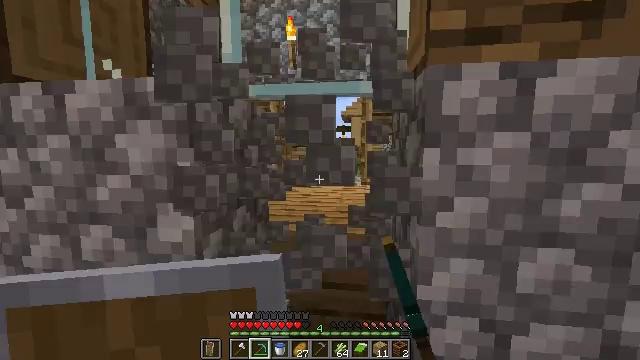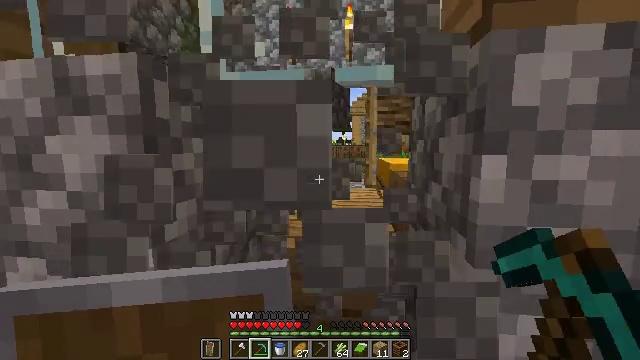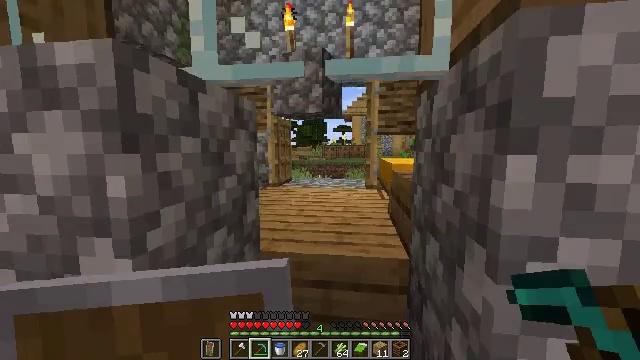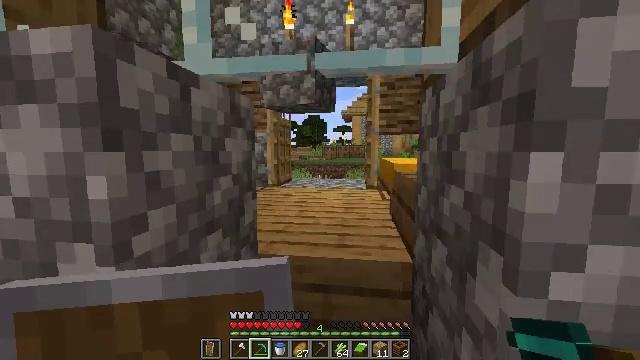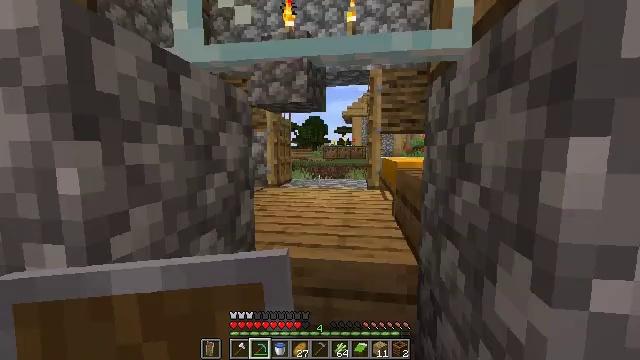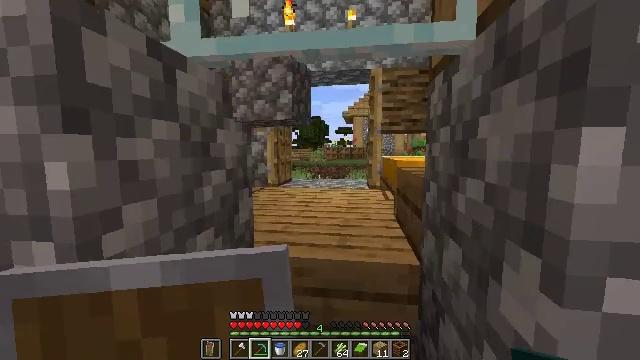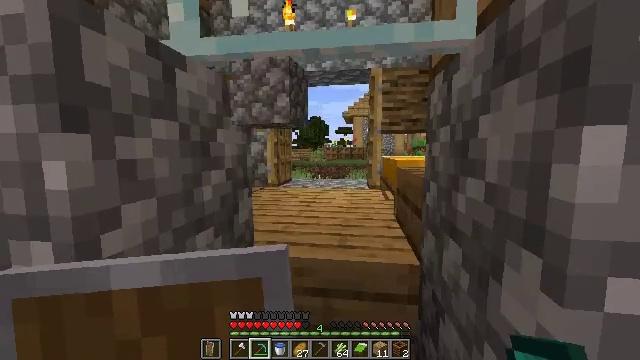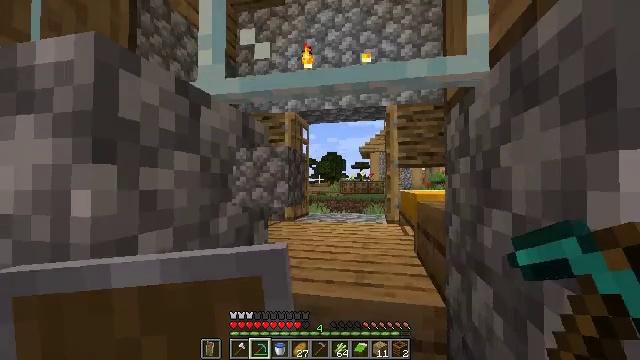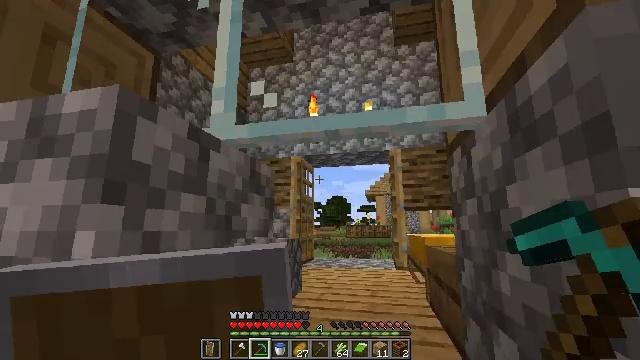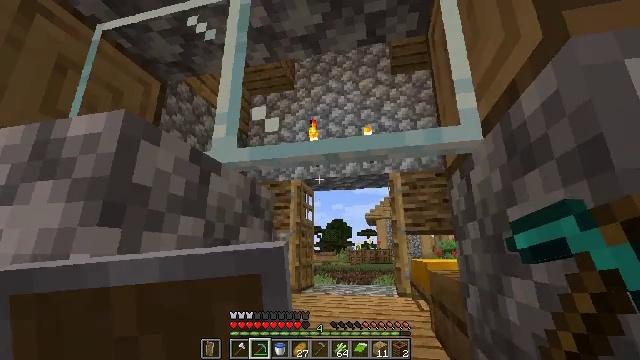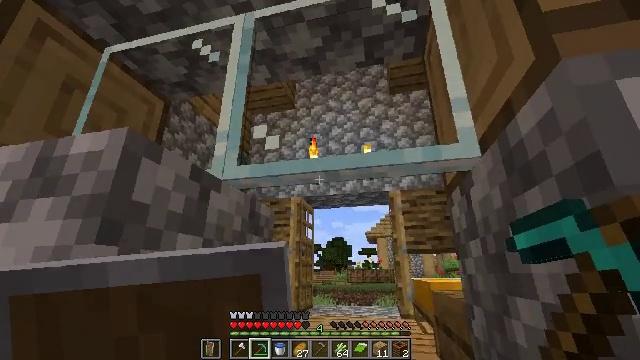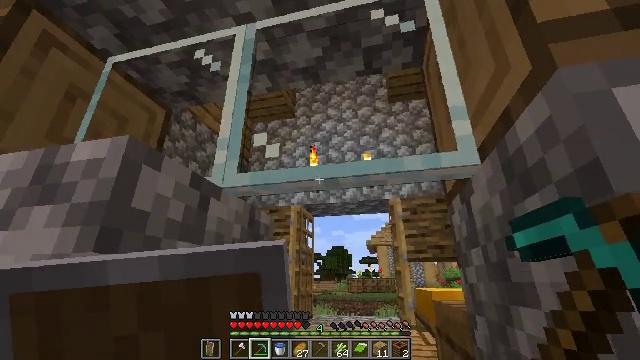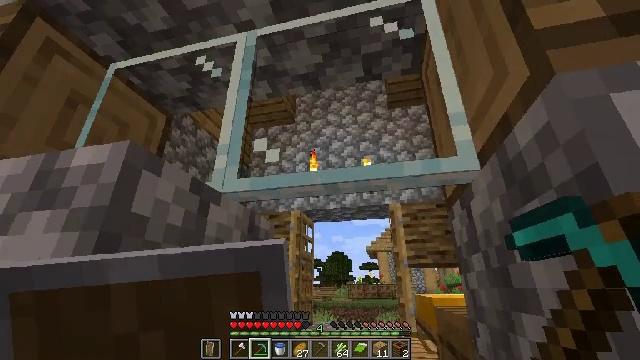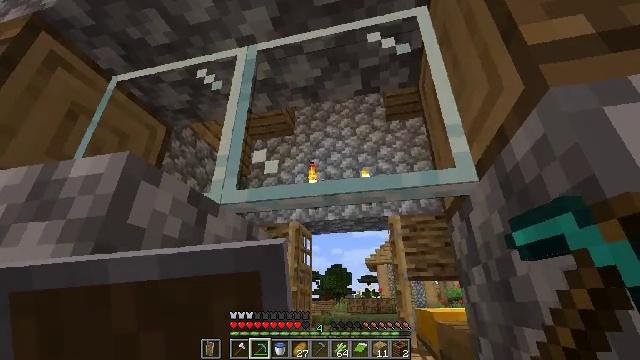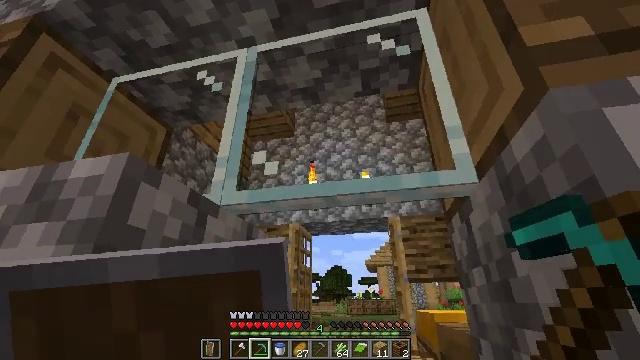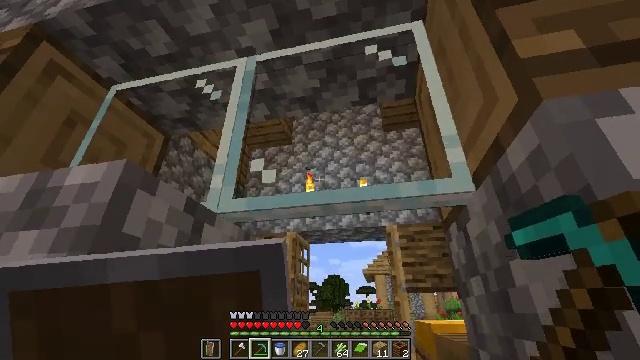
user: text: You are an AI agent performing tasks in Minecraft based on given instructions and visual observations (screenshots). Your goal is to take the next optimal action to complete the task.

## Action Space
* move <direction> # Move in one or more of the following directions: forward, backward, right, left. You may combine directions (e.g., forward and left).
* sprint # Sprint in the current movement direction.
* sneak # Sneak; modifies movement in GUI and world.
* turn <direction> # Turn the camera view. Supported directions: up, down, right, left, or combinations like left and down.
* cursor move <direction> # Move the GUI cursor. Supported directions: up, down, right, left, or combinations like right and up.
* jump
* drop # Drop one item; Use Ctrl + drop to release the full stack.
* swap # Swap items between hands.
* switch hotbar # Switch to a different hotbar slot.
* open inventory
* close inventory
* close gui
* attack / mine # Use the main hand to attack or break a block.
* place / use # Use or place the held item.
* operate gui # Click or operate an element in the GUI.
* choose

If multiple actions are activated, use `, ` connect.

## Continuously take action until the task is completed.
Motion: motion action
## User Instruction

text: Mine the glass pane carefully.
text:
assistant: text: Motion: move forward, attack / mine
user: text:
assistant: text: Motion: no_op
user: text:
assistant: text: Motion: no_op
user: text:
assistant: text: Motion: no_op
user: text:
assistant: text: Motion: no_op
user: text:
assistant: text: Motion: no_op
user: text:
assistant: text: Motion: turn left and up
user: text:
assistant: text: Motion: turn left and up
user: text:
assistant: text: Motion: turn up
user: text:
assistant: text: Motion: turn up
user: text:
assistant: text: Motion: turn up
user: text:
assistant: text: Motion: turn up
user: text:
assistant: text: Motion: turn up
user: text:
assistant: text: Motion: no_op
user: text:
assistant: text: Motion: turn up, attack / mine
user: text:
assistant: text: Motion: turn up, attack / mine
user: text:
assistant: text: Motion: turn up, attack / mine
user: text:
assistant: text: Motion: attack / mine
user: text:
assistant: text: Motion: attack / mine
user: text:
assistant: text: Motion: attack / mine
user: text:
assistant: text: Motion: attack / mine
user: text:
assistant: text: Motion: attack / mine
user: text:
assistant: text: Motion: attack / mine
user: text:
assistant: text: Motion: attack / mine
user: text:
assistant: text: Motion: attack / mine
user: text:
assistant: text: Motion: attack / mine
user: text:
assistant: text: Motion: attack / mine
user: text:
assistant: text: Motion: attack / mine
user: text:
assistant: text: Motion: attack / mine
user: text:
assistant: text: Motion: attack / mine